七年级 · 组合数学
过平面上 $A 、 B 、 C$ 三点中的任意两点作直线, 可作条.
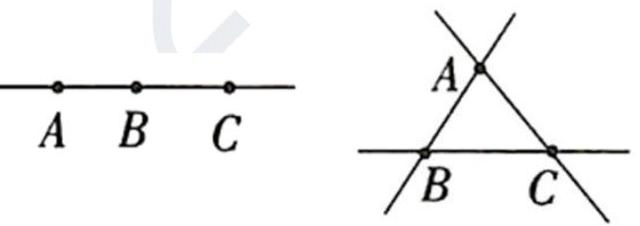
答案: 1 或 3
解析: 如图, 过平面上 $\mathrm{A} 、 \mathrm{~B} 、 \mathrm{C}$ 三点中的任意两点作直线,

当三点共线时, 可作 1 条;

当三个点不在同一条直线上时, 可作 3 条.

故答案为: 1 或 3 .